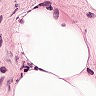
Metastatic tissue present: no